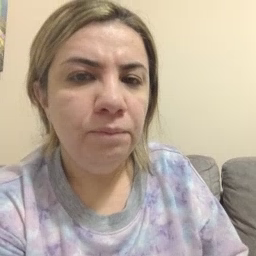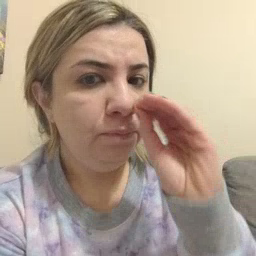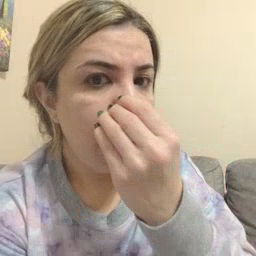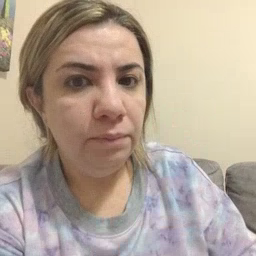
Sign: flower